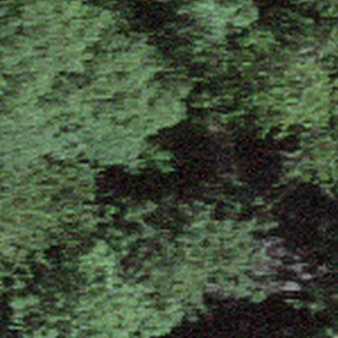
Label: other